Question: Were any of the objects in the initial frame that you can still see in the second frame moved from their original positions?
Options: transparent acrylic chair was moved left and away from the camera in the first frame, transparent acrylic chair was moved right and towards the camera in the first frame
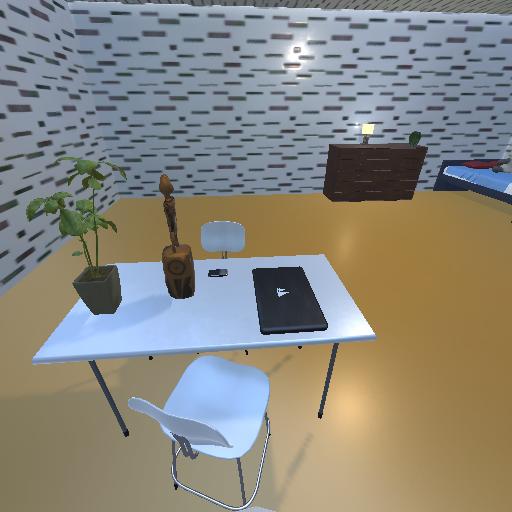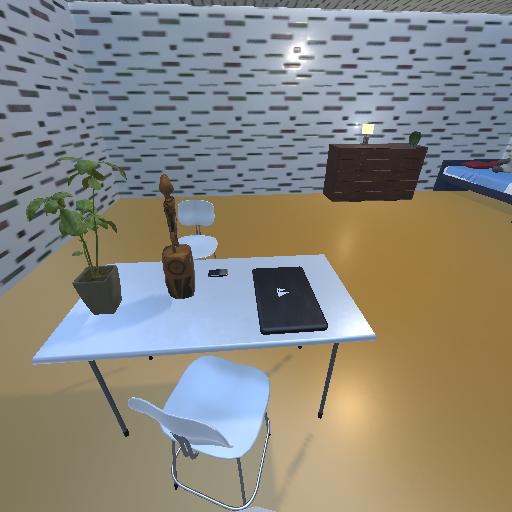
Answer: transparent acrylic chair was moved left and away from the camera in the first frame